Question:
I need to create this layout in a SPA using AngularJS and a web api. The workflow goes as follows:
1. When the controller loads, two sets of data get fetched from the api (table above and table to the left - e.g. 2 calls to api/data1 and api/data2)
2. As soon as the user clicks a row in the upper table, detail information gets fetched into the box on the right side (api/data1/3434/detail)
3. When the user clicks on certain entries from the detail information box, the related entries are being highlighted in the table to the left.
I started creating a view with everything in it, also a controller that exposes properties for all necessary stuff, but now it looks like this (pseudo)
'''
myPageController
table1Data : Array<IData1Model>;
table2Data : Array<IData2Model>;
userSelectedFromTable1 : IData1Model;
userSelectedFromTable2 : IData2Model;
'''
I feel this isn't really good practice. Is there a way to suborganize the parts into some kind of partial views? Subcontrollers? Or is this a common approach? What does the usual controller looks like when he's going to serve for multiple kinds of data / api endpoints?
---
I should clarify that this is just one particular page (section) of a bigger app. Most parts are just frontends for one kind of data, e.g. one controller, one model, one api call etc. Think of the page as some kind of dashboard where multiple data is shown and interact with each other.
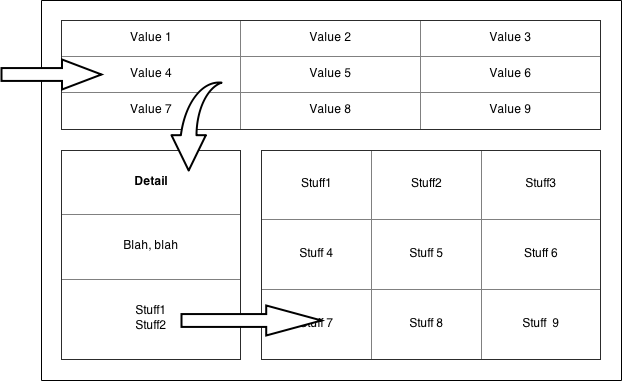
Answer: > is there a way to suborganize the parts into some kind of partial views? Subcontrollers?
These parts should really be . You would have the left view being a directive and the right view being a directive with the controller being the between the two directive instances.
so an overview of the controller:
'''
myPageController
tablesData : IData1Model[];
userSelectedTable : IData1Model;
'''